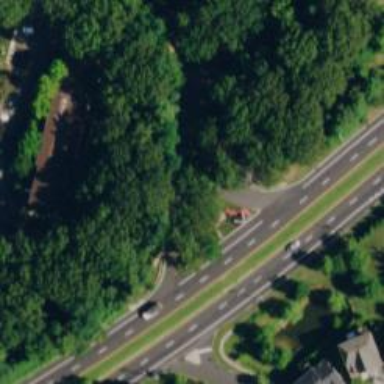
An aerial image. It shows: Trunk link highway.